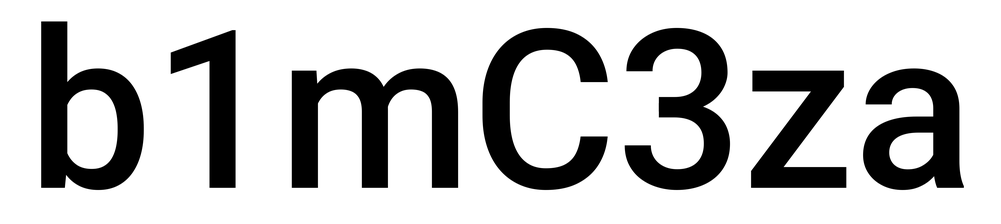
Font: Roboto_Medium